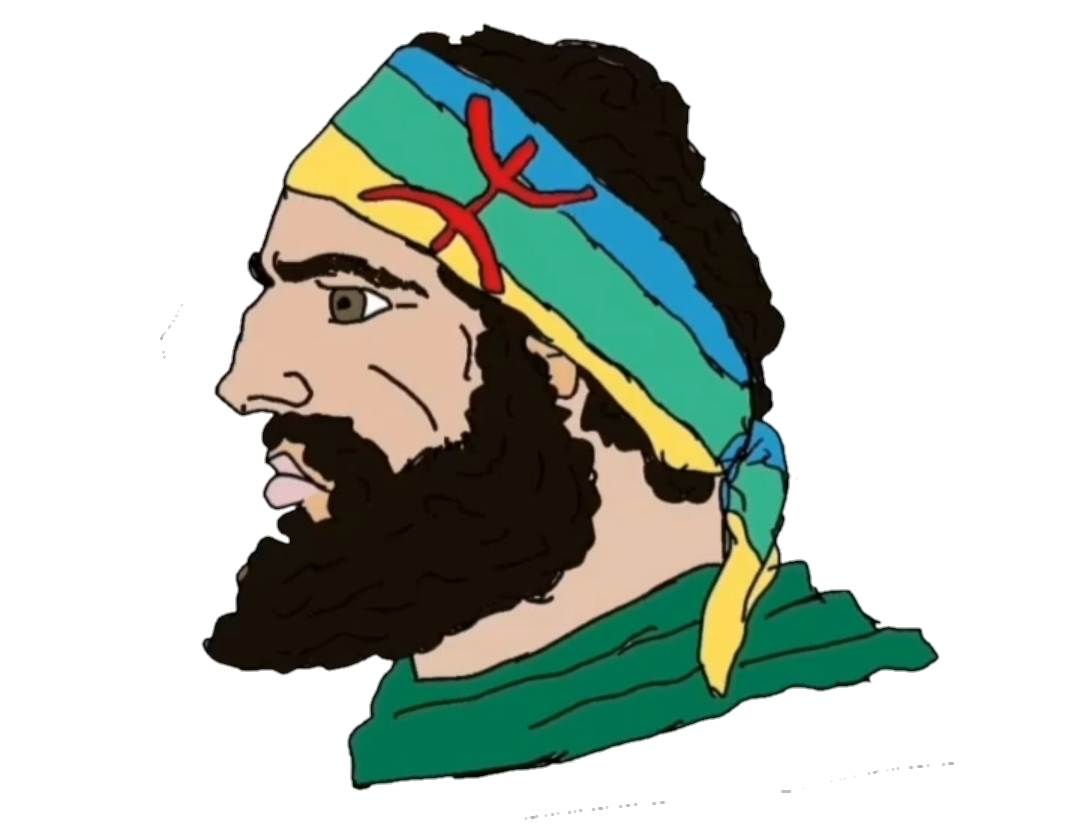
Label: 4_Yes_Chad